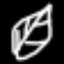
Label: leaf